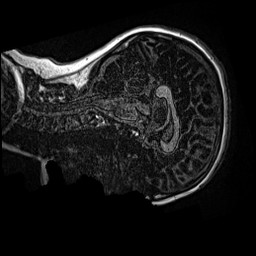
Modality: MP2RAGE
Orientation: sagittal
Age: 12
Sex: female
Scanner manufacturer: siemens
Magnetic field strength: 3 T
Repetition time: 4 s
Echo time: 0.00299 s